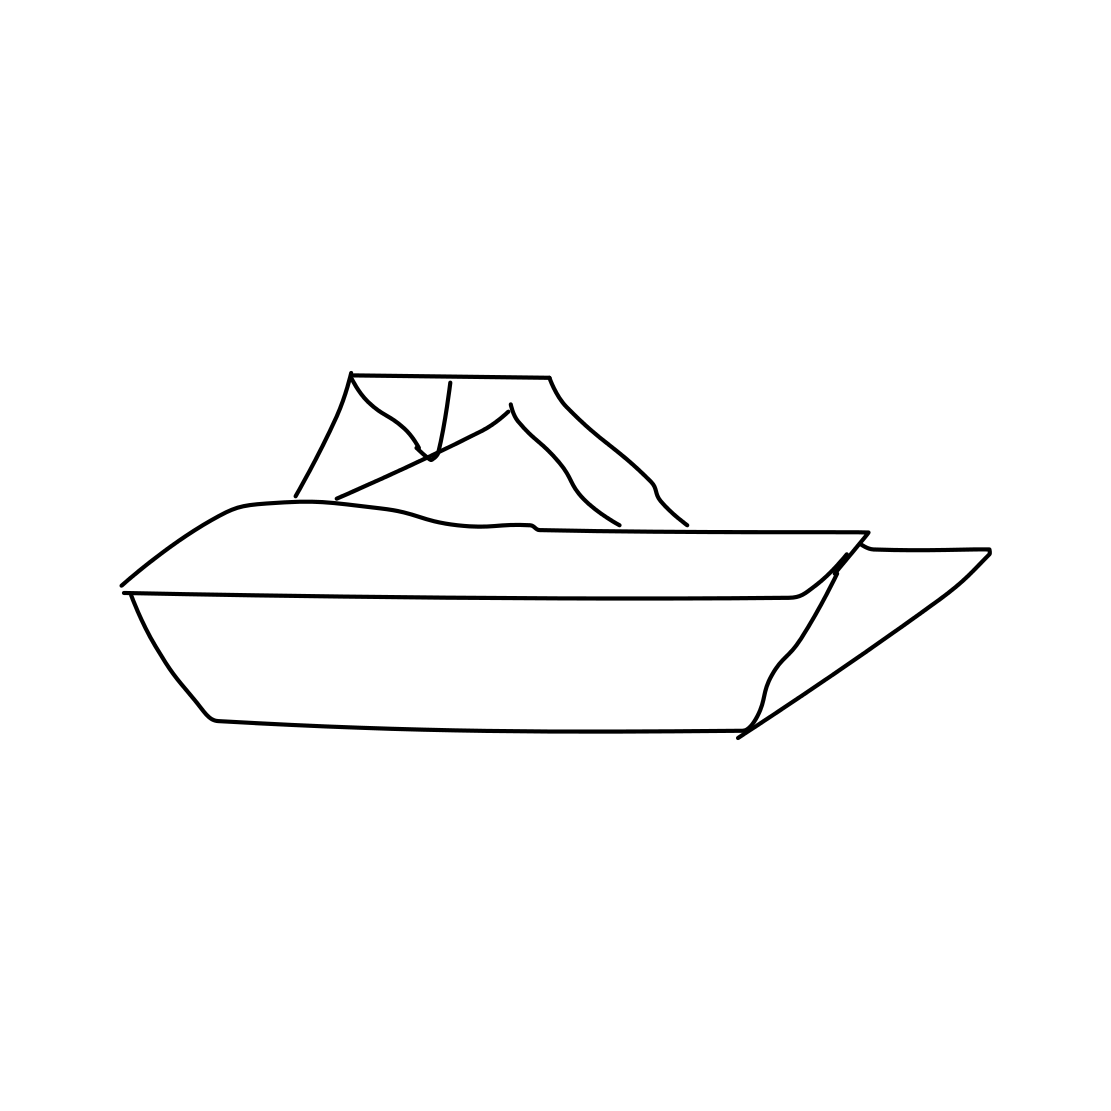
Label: speed-boat